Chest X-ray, PA view. Patient: 35 years old, sex F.
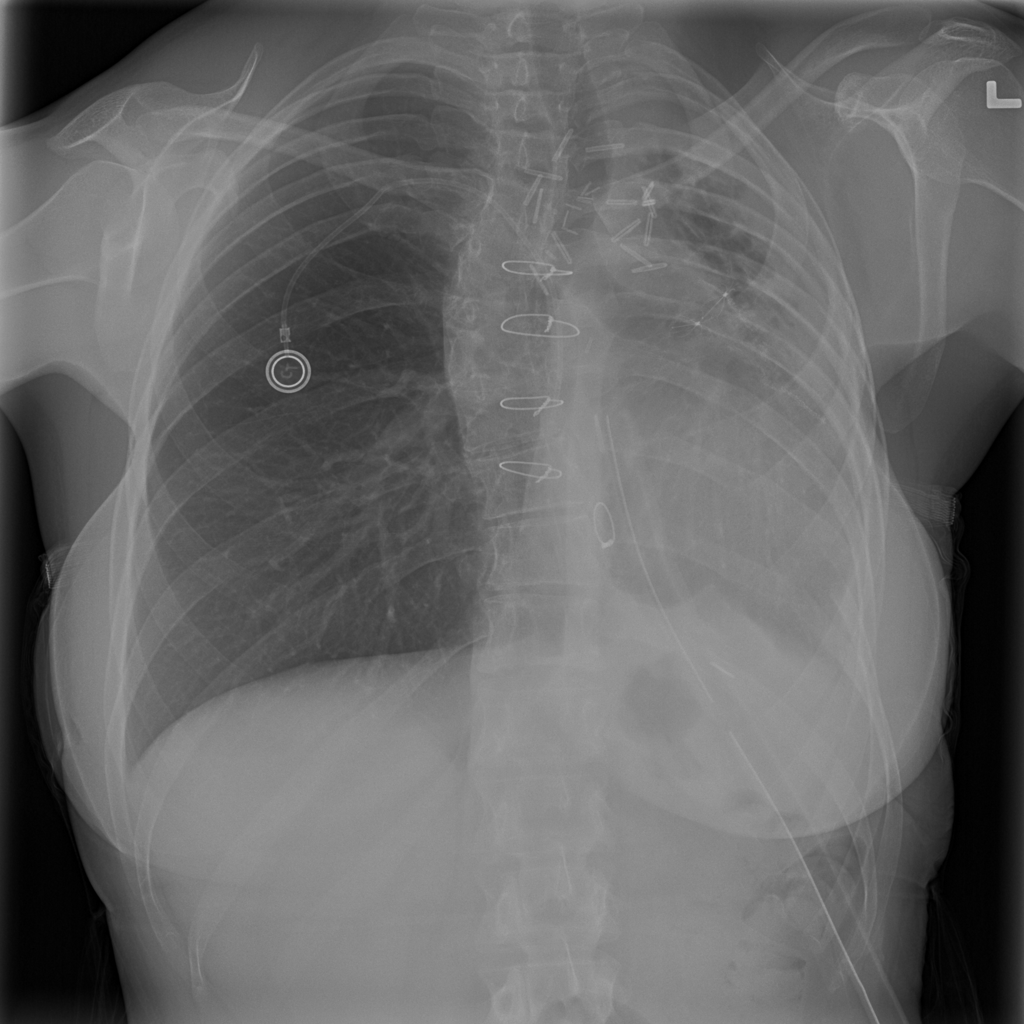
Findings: No Finding